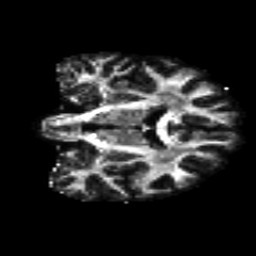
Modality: FA
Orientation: coronal
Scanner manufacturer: siemens
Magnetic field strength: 3 T
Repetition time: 4.16 s
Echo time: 0.0806 s